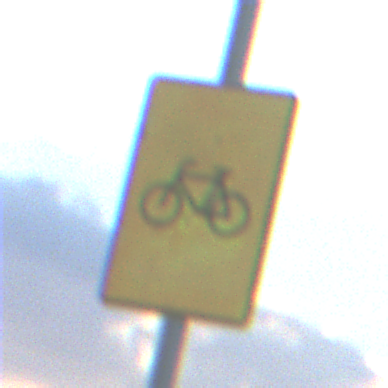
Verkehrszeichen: RadverkehrOhnePfeilsymbol
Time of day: SunriseSunset
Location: Outdoor (Nature)
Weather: PartlyCloudy
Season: NotSpecified
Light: Natural